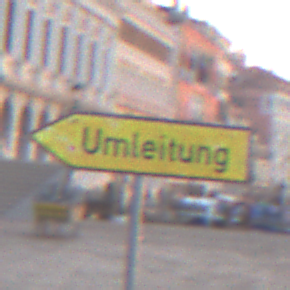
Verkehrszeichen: UmleitungswegweiserLinksweisend
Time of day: SunriseSunset
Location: Outdoor (Urban)
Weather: Clear
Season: NotSpecified
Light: Natural